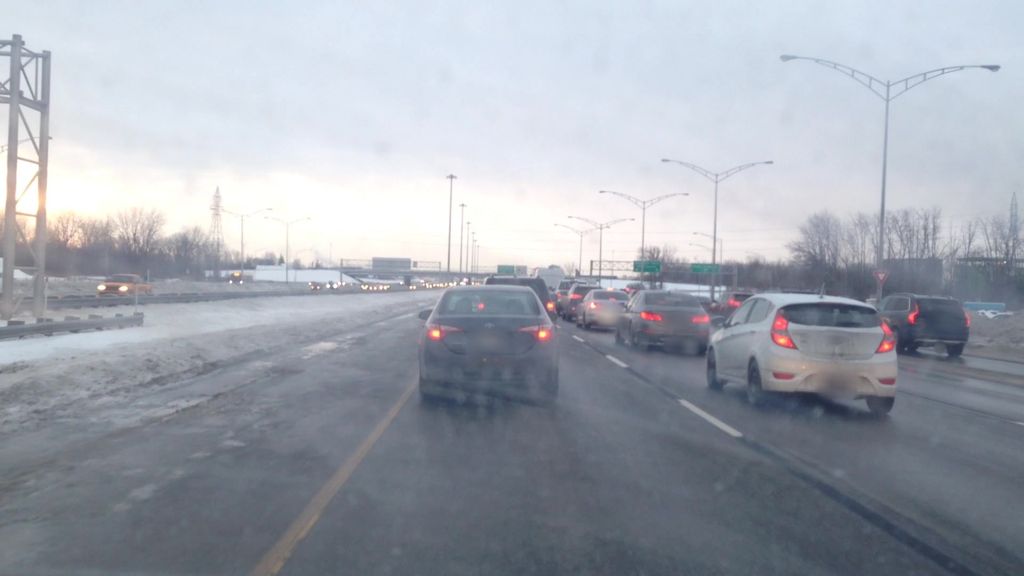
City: montreal